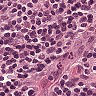
Metastatic tissue present: no